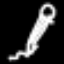
Label: pencil